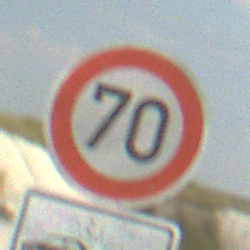
Verkehrszeichen: Geschwindigkeit70
Zusatzzeichen unten: Entfernungsangaben2
Umgebung: Outdoor, Beach
Tageszeit: MorningAfternoon
Wetter: PartlyCloudy
Licht: Natural
Jahreszeit: NotSpecified
Kontrast: HighContrast